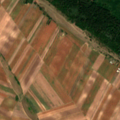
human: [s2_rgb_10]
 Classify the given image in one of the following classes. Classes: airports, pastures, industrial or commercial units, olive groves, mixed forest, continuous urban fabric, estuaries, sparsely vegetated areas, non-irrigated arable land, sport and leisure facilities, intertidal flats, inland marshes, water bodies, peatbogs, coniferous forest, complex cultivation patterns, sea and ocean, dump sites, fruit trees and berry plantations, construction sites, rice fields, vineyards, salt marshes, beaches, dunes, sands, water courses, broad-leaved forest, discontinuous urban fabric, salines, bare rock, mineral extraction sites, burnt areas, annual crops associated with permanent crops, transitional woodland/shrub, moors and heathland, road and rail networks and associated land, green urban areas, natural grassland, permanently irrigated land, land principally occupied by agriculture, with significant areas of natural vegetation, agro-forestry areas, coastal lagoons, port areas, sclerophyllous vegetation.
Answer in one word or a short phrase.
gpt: non-irrigated arable land, broad-leaved forest, mixed forest